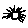
Label: sun